Current action and preconditions to check: trajectory_clear

Your task: For each precondition in the list above, predict whether it will hold at this action.

Consider the current scene as observed from the mobile robot's camera, and analyze the predicted future states of all dynamic agents (e.g., people, animals, vehicles, or any moving entities) within the NEXT SECOND.

IMPORTANT: Only answer "very likely" if you are absolutely certain—based on strong, clear evidence—that a dynamic agent will violate the precondition in the predicted future state. Do NOT answer "very likely" for unlikely, ambiguous, or low-probability risks.

Ask yourself for each precondition: Is there a high probability, with clear and convincing evidence, that the predicted future states of any dynamic agent will interfere with the predicted future state of the currently executing action within the NEXT SECOND, causing that precondition to fail?

Assess the risk level based on these predictions. Use "likely" or "very likely" if motions create a clear risk of interference.

Use "neutral" or "improbable" if agents are nearby but their predicted paths are clearly diverging or non-conflicting.

Failure Risk Categories: "very improbable", "improbable", "neutral", "likely", "very likely"

Answer Format: Output ONLY the probability_of_failure value from these categories: "very improbable", "improbable", "neutral", "likely", "very likely"

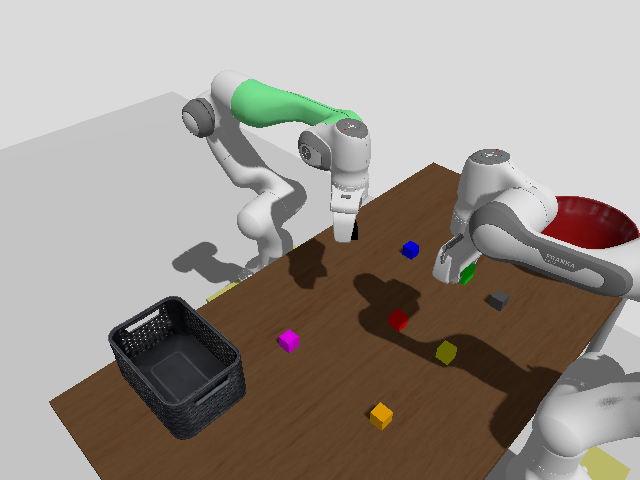

Answer: improbable